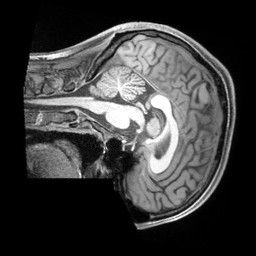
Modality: T1w
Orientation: sagittal
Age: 24
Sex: male
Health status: ill
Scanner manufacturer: siemens
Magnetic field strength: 3 T
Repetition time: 2.2 s
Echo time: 0.00218 s